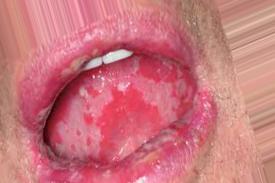
Condition: Mouth Ulcer